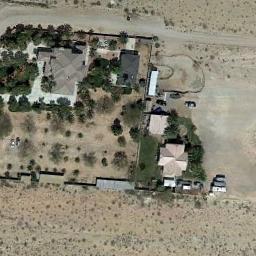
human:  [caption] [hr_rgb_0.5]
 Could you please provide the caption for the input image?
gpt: There are many trees beside the sparse residential .

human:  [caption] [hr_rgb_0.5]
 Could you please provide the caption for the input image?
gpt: A path leads to this house with black roof .

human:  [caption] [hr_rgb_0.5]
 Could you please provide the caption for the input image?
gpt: The sparse residential is on the bare land next to some trees .

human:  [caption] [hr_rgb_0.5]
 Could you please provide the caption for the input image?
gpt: There are several houses of various sizes and a few green trees in a sparse residential area surrounded by open spaces .

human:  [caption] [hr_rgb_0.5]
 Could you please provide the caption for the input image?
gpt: A sparse residential area with several buildings and green trees .